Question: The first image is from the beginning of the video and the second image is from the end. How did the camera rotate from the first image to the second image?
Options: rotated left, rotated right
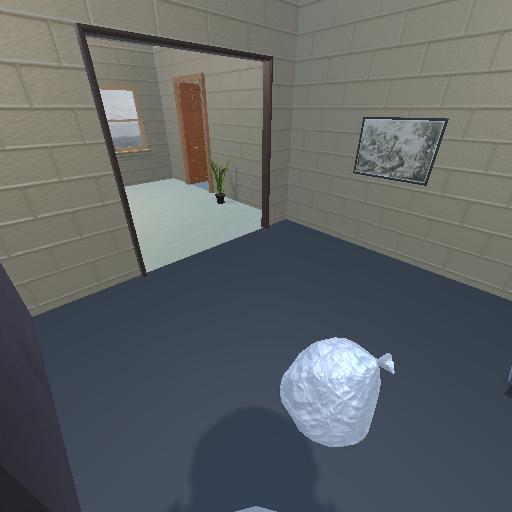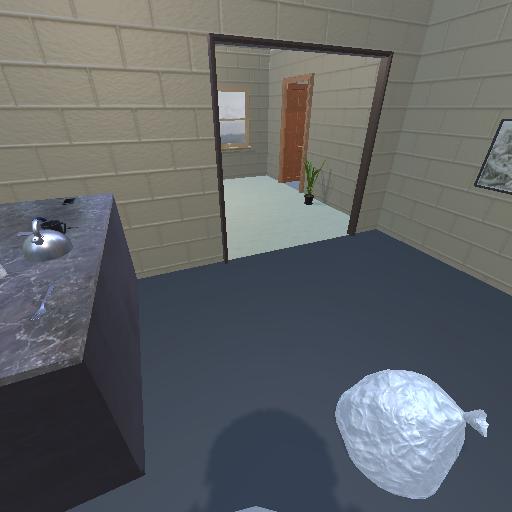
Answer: rotated left